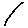
Label: line